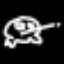
Label: frog